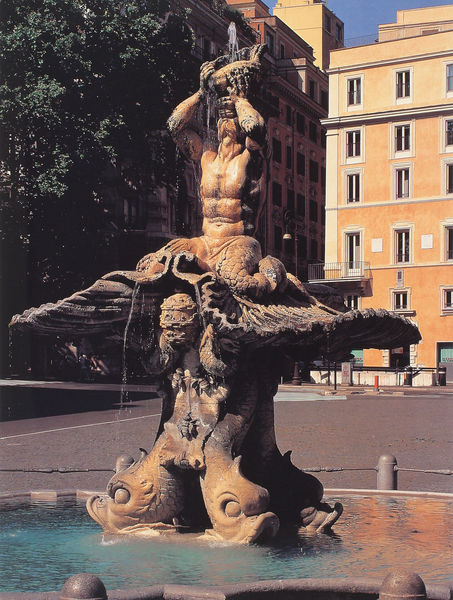
Titel: Triton-Brunnen
Künstler: Giovanni Lorenzo Bernini
Standort: Rom, Piazza Barberini (EU - I - Latium)
Schlagwörter: baum, blau, himmel, mann, nackt, schatten, wasser, bäume, ocker, stadt, brust, fenster, marmor, türkis, gebäude, haus, bart, trinken, trinkend, arm, arme, barock, stein, tragen, häuser, nass, figur, brunnen, schuppen, bassin, skulptur, springbrunnen, statue, schwanz, fassade, fassaden, italien, pflaster, platz, halbnackt, plastik, oberkörper, foto, becken, nixe, kugel, rom, fisch, siedlung, etagen, fontaine, muschel, usa, fließen, stockwerke, wasserspeier, fische, poller, wasserspiel, abkühlung, fischschwanz, bernini, neptun, wassermann, triton, meeresgott, 1600, udebrunnen, fsiche, plattzz, fischschwaz